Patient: sex M, age 61
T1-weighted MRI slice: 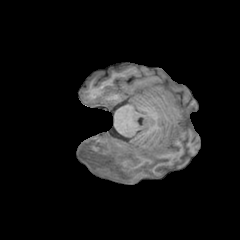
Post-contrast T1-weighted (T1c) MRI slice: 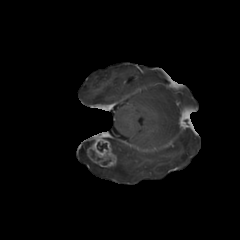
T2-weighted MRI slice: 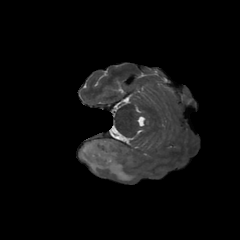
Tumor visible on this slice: yes
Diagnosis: Glioblastoma, IDH-wildtype
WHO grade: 4